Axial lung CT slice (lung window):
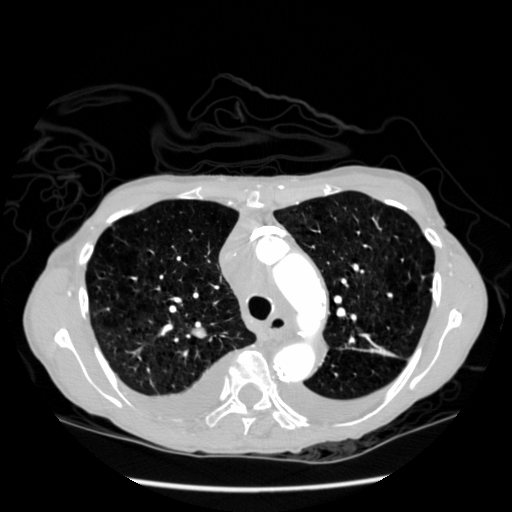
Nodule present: yes
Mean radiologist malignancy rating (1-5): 3